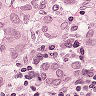
Metastatic tissue present: yes